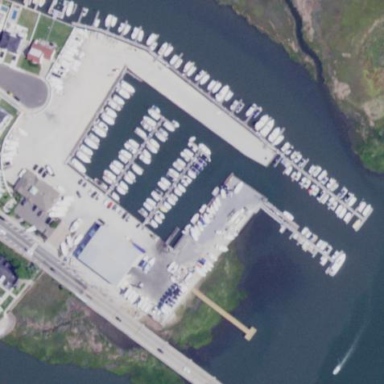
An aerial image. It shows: Marina area for leisure land.